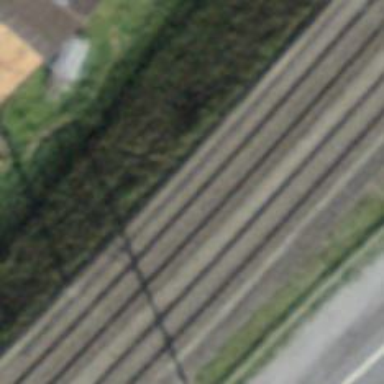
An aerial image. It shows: Railway track with contact lines for electrification.